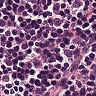
Metastatic tissue present: no